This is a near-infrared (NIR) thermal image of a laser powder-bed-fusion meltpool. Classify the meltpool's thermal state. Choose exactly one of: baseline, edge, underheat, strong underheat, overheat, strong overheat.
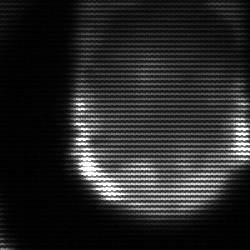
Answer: edge